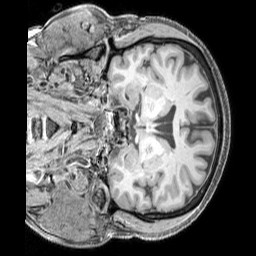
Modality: T1w
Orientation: coronal
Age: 62
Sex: female
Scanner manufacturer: siemens
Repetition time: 2.3 s
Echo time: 0.00226 s